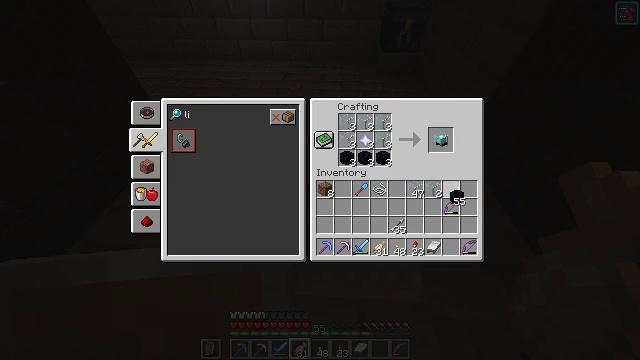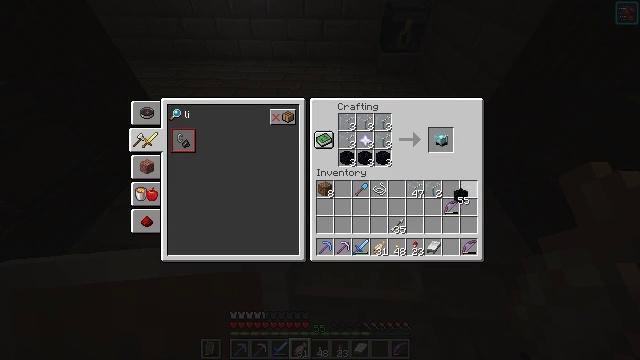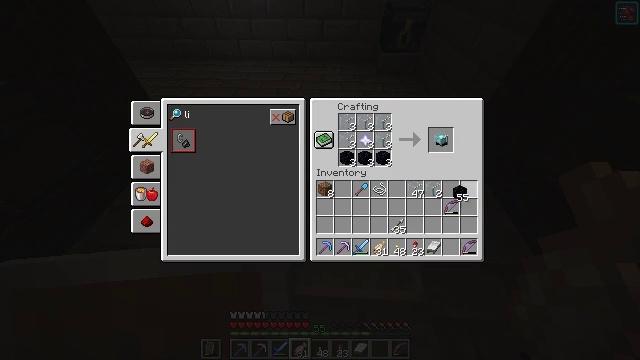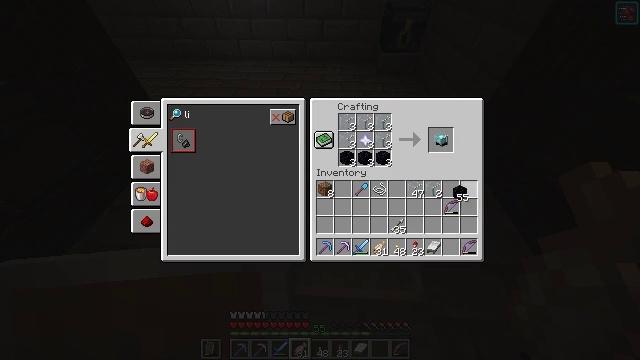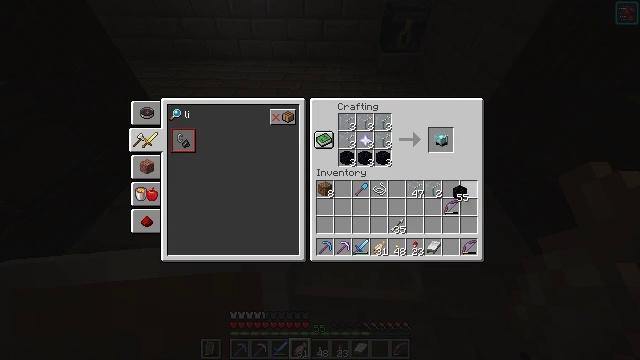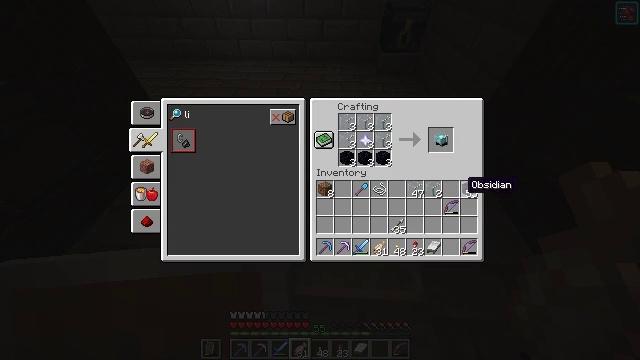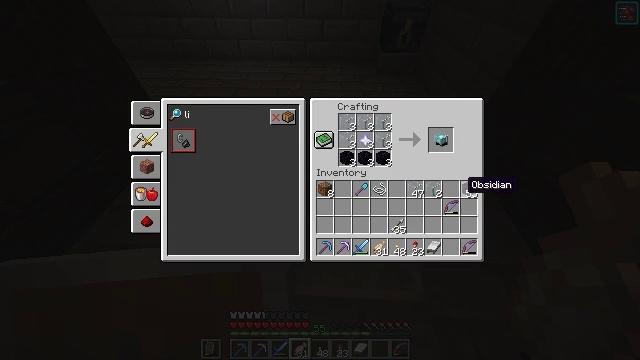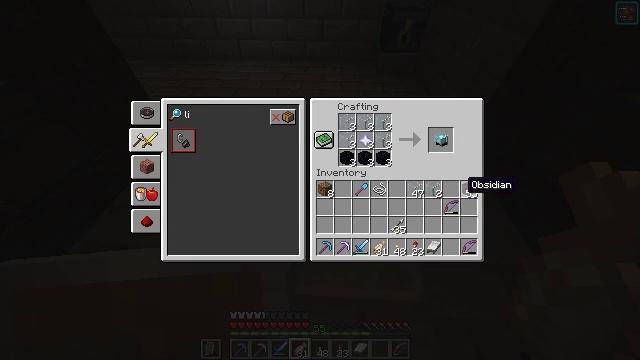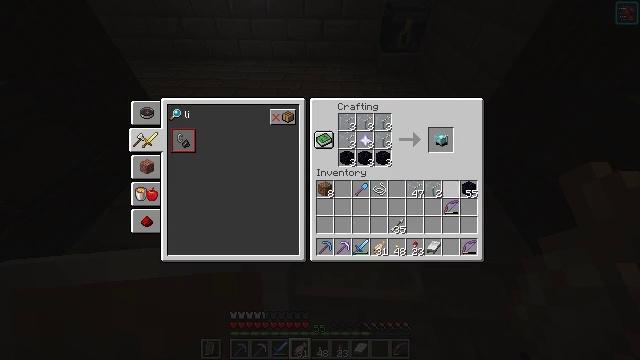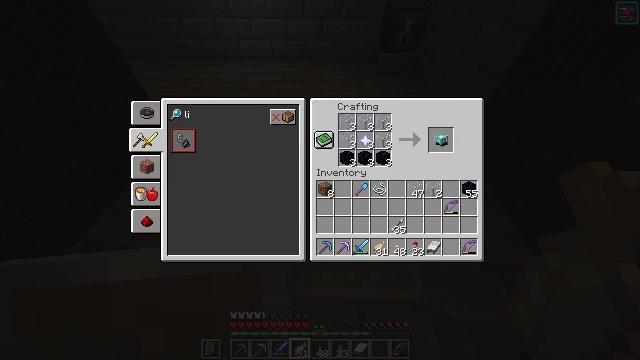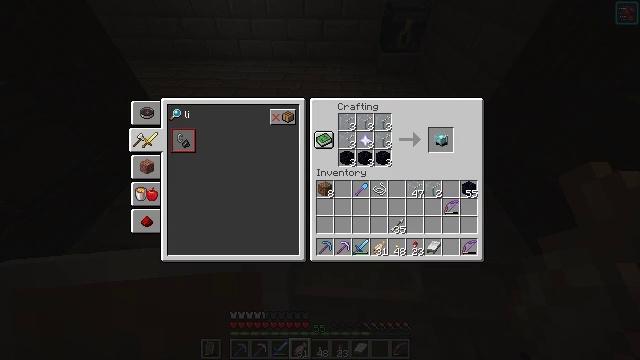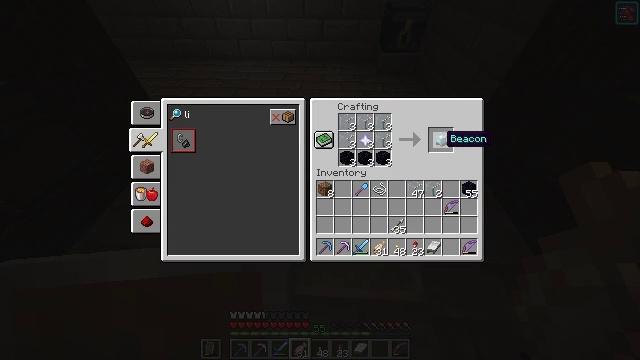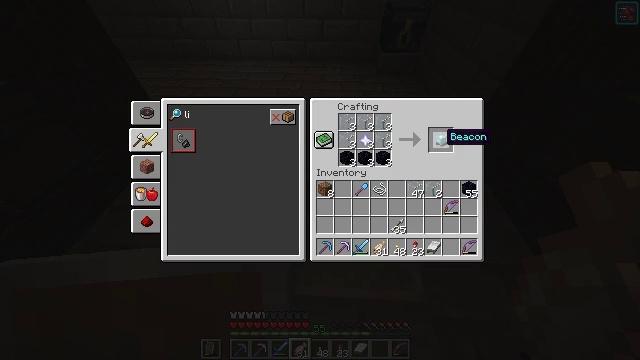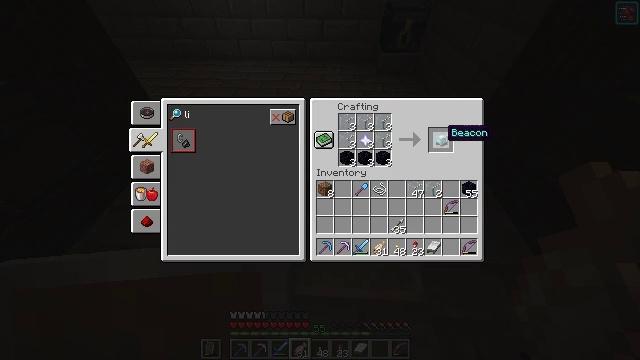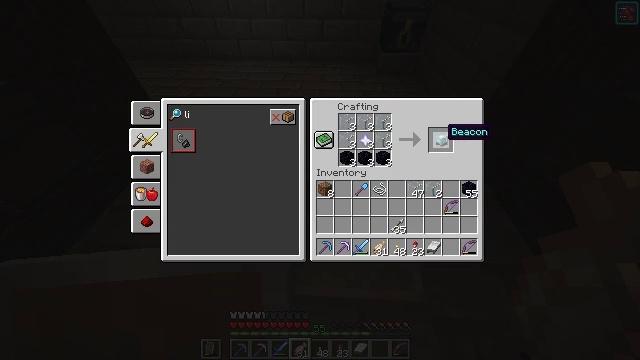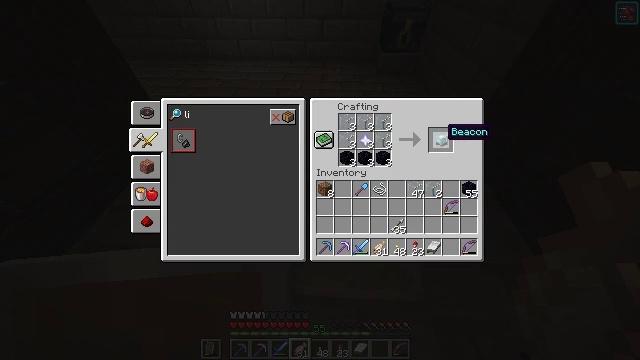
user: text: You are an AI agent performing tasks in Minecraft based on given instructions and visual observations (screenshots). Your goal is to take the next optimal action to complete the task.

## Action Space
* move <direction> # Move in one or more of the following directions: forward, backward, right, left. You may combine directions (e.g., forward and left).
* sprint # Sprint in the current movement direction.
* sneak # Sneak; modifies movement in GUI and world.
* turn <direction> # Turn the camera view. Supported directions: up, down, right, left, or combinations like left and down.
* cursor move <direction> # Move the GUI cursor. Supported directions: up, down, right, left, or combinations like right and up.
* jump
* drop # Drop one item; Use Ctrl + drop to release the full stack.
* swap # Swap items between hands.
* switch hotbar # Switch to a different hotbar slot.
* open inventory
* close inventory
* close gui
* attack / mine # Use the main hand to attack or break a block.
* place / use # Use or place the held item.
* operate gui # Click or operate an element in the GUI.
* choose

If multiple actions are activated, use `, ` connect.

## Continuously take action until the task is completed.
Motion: motion action
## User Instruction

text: Open the crafting table to craft a beacon.
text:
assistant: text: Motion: no_op
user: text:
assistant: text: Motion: no_op
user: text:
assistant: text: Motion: operate gui
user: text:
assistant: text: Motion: operate gui
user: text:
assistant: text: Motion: no_op
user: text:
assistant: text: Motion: no_op
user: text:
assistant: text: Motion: no_op
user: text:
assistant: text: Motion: sneak
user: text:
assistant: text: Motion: sneak, cursor move left and up
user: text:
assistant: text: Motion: sneak, cursor move left and up
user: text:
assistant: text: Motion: sneak
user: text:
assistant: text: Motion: sneak
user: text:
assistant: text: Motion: sneak
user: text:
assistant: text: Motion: sneak
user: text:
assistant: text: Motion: sneak
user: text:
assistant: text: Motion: sneak
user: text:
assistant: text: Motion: sneak
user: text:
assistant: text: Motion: sneak
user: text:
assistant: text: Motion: sneak
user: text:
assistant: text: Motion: sneak
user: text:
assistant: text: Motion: sneak
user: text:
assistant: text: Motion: sneak
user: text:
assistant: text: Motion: sneak
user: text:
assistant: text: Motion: sneak, choose
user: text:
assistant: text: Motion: sneak
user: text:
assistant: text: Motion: sneak
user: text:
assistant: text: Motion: sneak
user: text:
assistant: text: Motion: sneak
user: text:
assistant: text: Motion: sneak